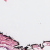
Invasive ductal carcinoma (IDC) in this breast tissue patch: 0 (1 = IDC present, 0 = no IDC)